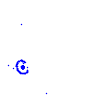
Particle: kaon